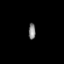
Tissue: prostate
Cell type: Epithelial cells
Senescence score: 0.6922
Nuclear area (px): 112
Mean DAPI intensity: 129.866